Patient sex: M
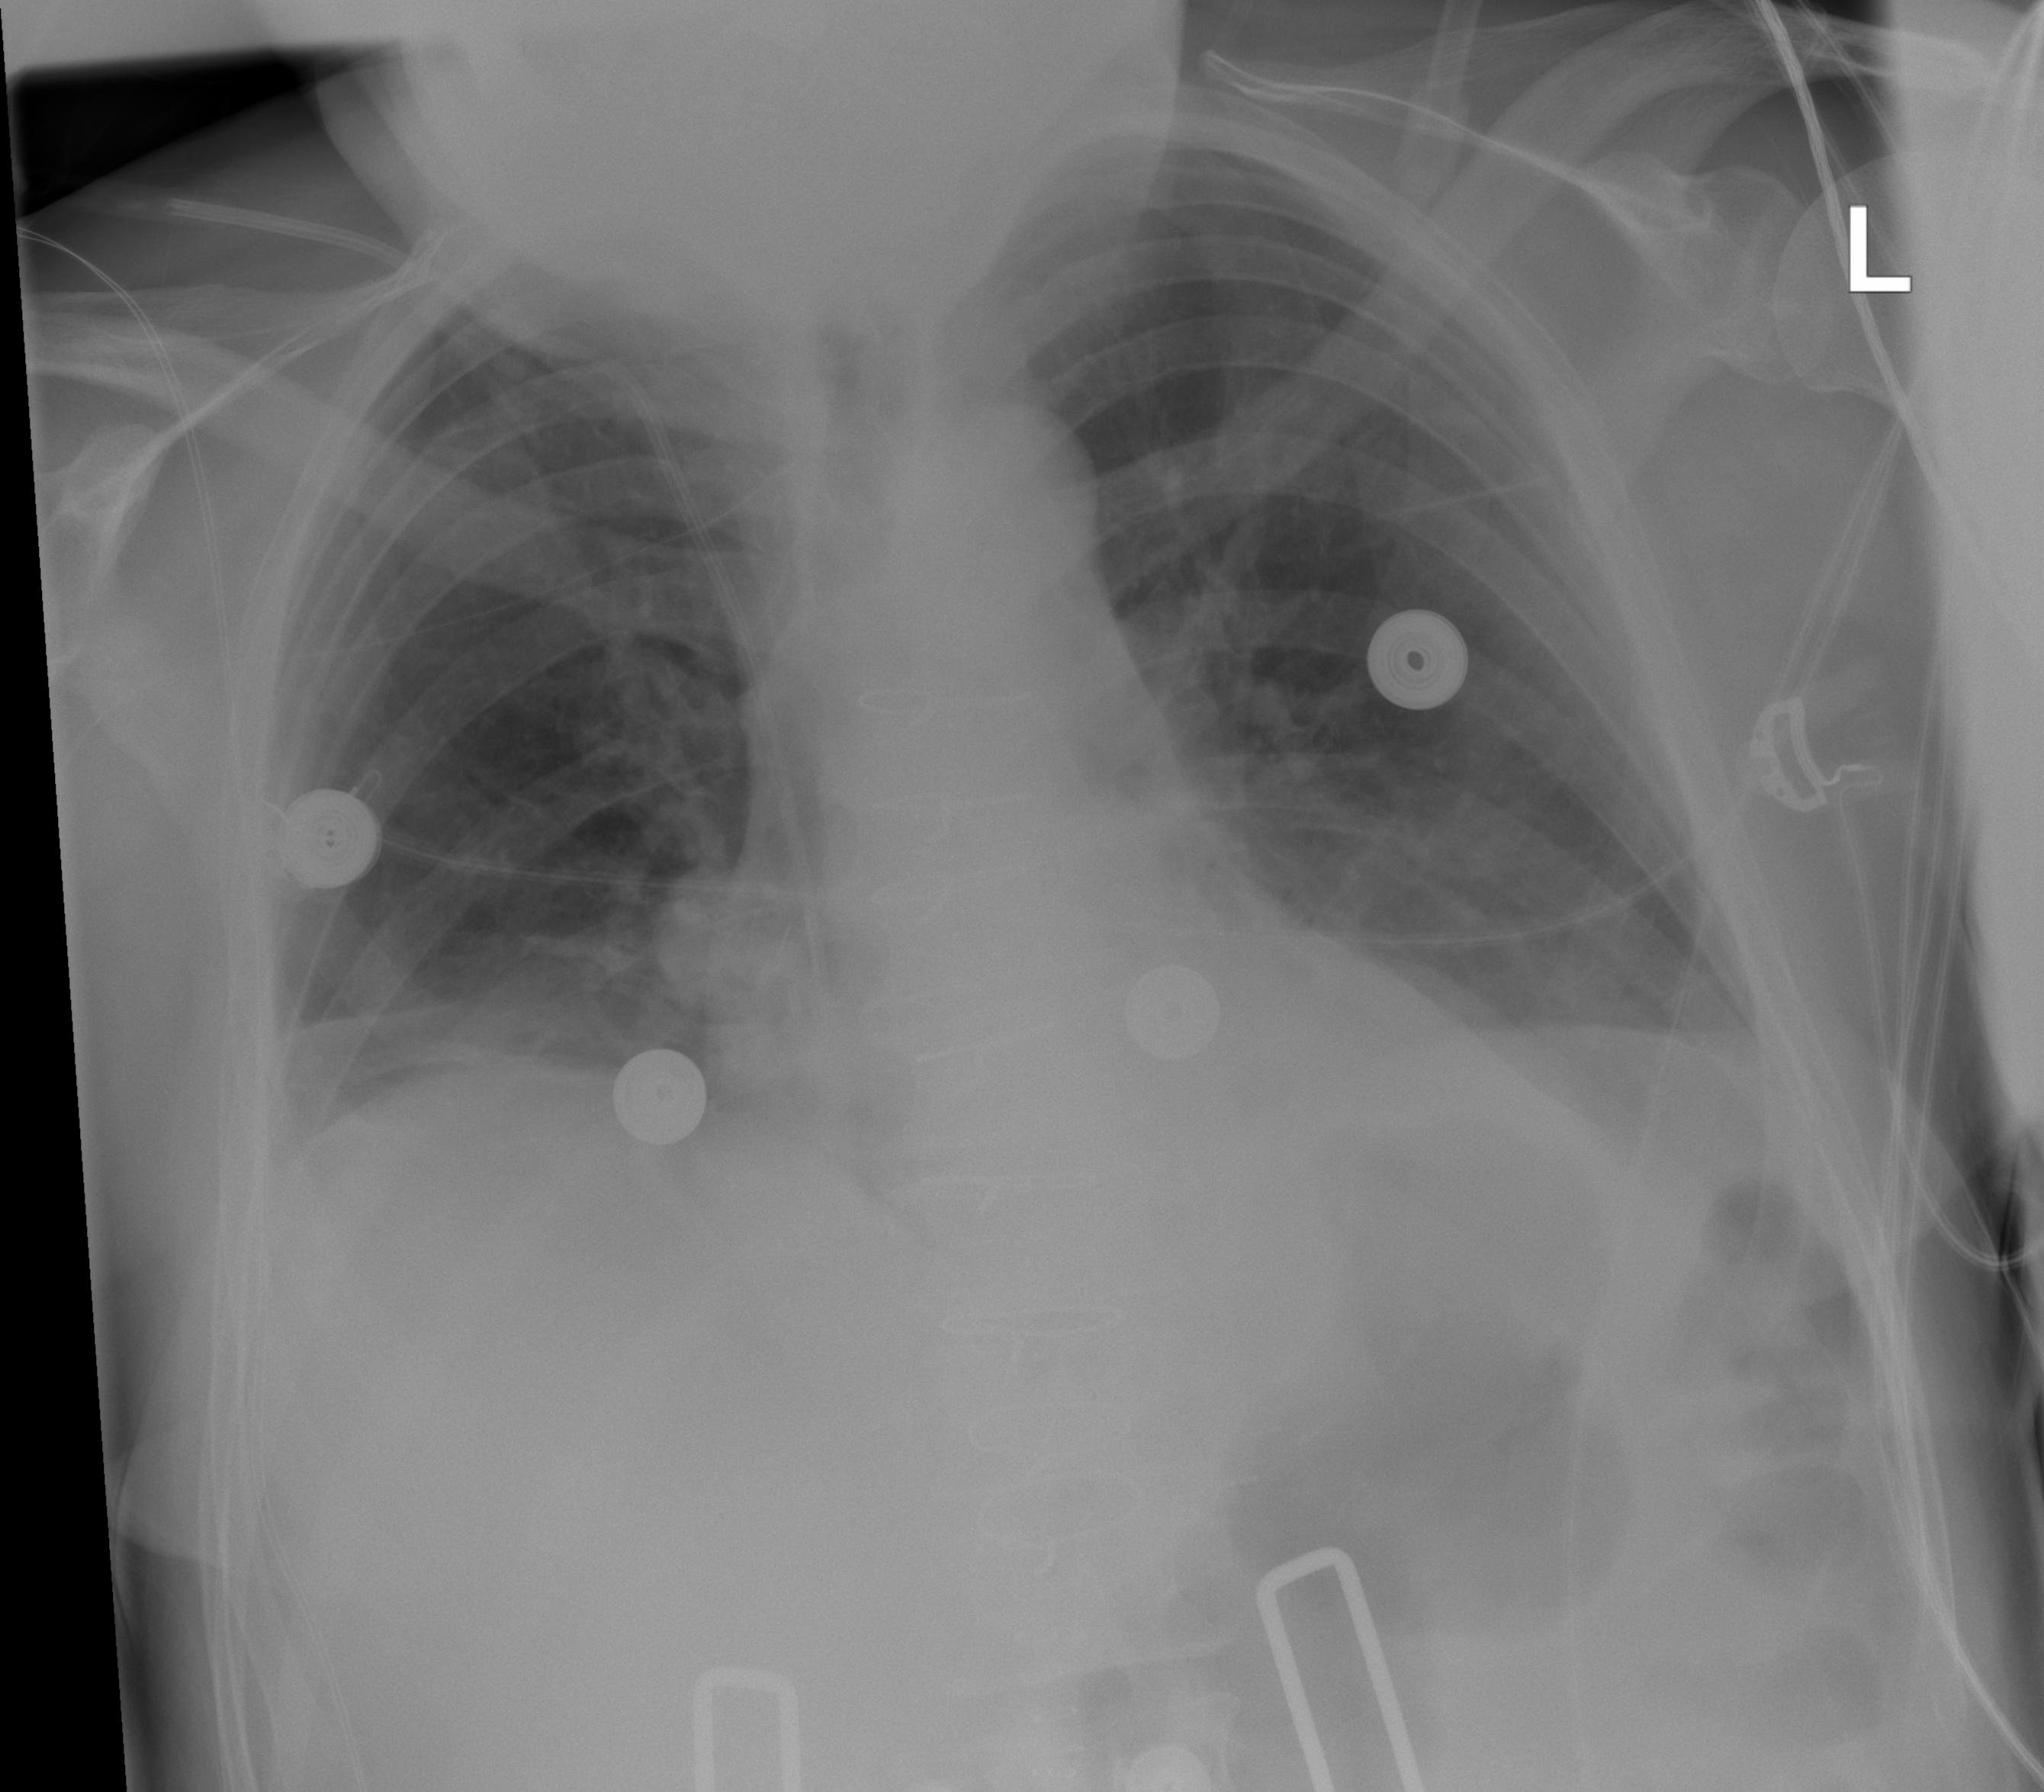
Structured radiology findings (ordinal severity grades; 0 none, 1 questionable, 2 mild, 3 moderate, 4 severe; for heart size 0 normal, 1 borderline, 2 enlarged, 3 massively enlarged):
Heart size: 0
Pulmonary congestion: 0
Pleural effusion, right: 0
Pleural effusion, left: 1
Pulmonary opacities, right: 0
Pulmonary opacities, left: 0
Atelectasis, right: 2
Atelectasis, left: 1